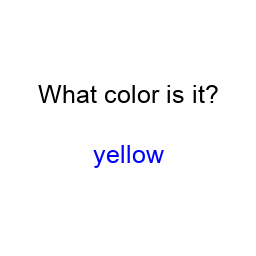
Color: blue
Color name shown: yellow
Background color: white
Question text color: black